Interaction volume radius: 5 \u00c5
Interaction volume height: 25 \u00c5
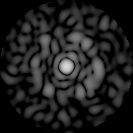
Disorder parameter: 0.8245